A time-domain waveform of one vibration snapshot from a rolling-element bearing is shown. Determine the bearing's health state. Answer with exactly one of: normal, inner_race, outer_race, ball.
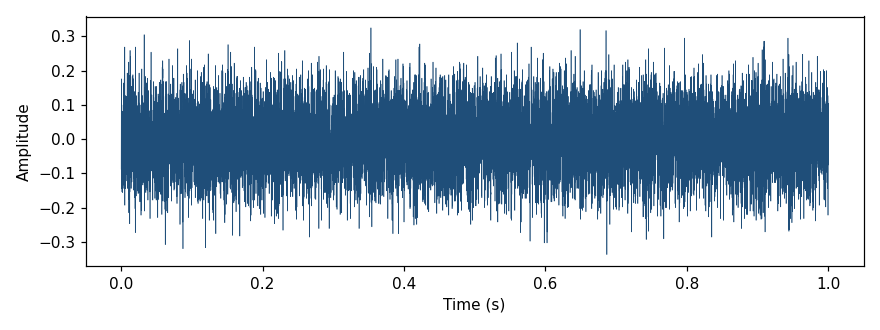
Answer: outer_race